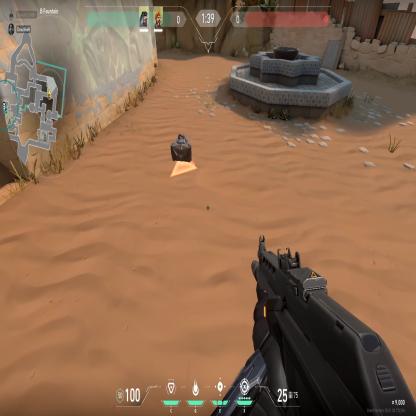
Label: dropped spike